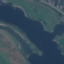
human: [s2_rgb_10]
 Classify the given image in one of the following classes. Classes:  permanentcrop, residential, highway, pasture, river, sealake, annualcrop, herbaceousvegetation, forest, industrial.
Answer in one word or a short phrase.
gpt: River